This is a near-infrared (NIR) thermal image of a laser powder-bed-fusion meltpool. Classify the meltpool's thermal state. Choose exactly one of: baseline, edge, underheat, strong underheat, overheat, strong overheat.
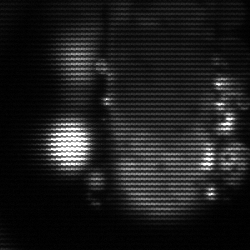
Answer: strong underheat